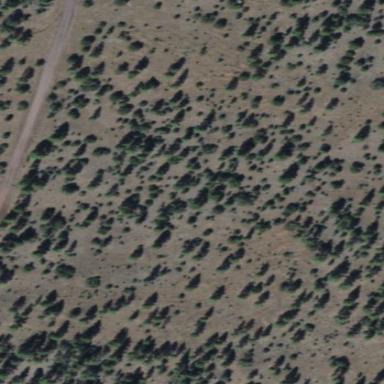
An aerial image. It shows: Patch of scrub vegetation.